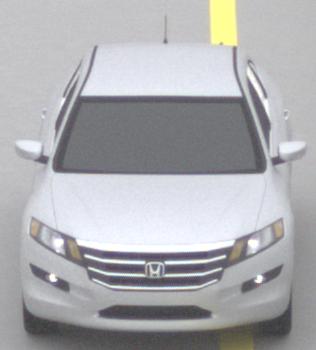
Make: Honda
Model: Crosstour
Detailed model: -
Model produced from: 2009
Model produced until: 2012
Doors: 4
Color: white
Road condition: dry road
Daytime: midday
Contrast: low contrast